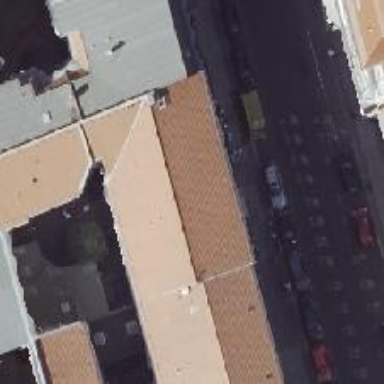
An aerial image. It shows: Cafe.